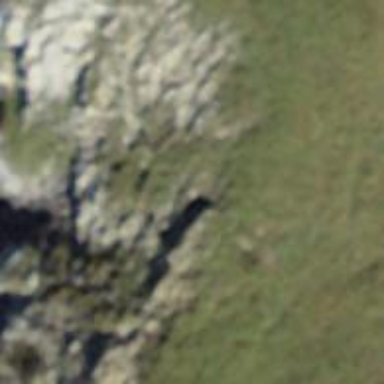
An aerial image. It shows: Cliff in nature.